Interaction volume radius: 5 \u00c5
Interaction volume height: 25 \u00c5
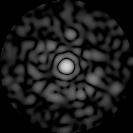
Disorder parameter: 0.8719